Question: '''
import _winreg as registry
key=registry.OpenKey(registry.HKEY_CURRENT_USER,"Software\Microsoft\Windows\CurrentVersion\Internet Settings",0,registry.KEY_ALL_ACCESS)
proxy=proxy_server+":"+proxy_port
registry.SetValue(key, 'ProxyEnable', registry.REG_SZ, 'dword:<PHONE>')
registry.SetValue(key, 'ProxyServer', registry.REG_SZ, proxy)
'''
I am using the above code to set proxy.But it does not add a new key in internet setting.Instead creates a new folder and put in a key named default with the values provided.

Can anybody help me on this.Really stuck
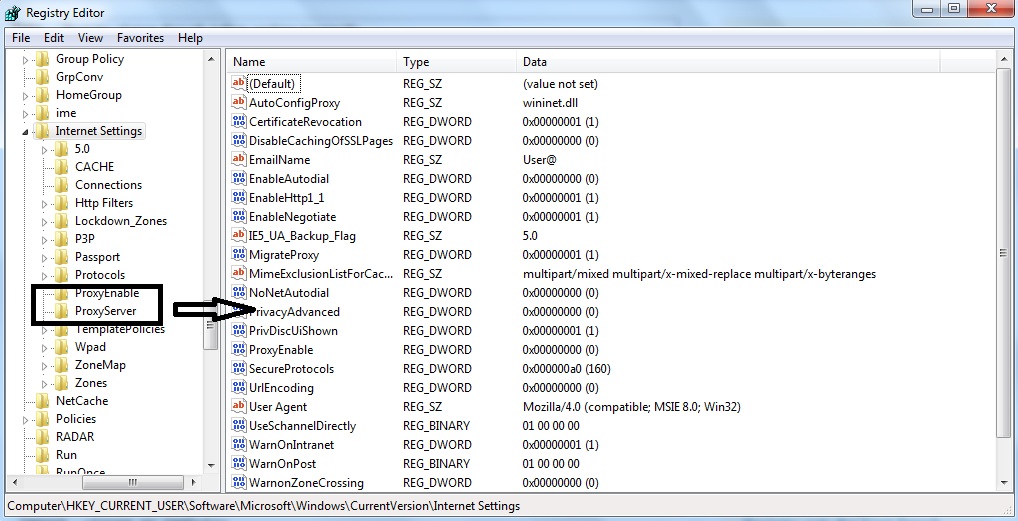
Answer: Although I don't understand why your code doesn't work, I able to reproduce the problem as well as come up with a workaround--which is to just do the equivalent thing via the '_winreg.SetValueEx()' function.
Code with that trivial change is shown below. I also added a 'r' prefix to the 'key' string constant since it contains literal backslash characters (but that wasn't causing the issue). (Note I also changed the names and values of a few literals so as not to conflict with anything that might be in the registry of my own system.)
'''
import _winreg as registry
proxy_server = 'some_proxy_server' # dummy value
proxy_port = 'some_proxy_port' # dummy value
key = registry.OpenKey(registry.HKEY_CURRENT_USER,
r"Software\Microsoft\Windows\CurrentVersion\Internet Settings",
0, registry.KEY_ALL_ACCESS)
proxy = proxy_server + ":" + proxy_port
# SetValue doesn't work for some reason...
#registry.SetValue(key, '_ProxyEnable', registry.REG_SZ, 'dword:<PHONE>')
#registry.SetValue(key, '_ProxyServer', registry.REG_SZ, proxy)
# but SetValueEx does work
registry.SetValueEx(key, "_ProxyEnable", 0, registry.REG_SZ, "dword:<PHONE>")
registry.SetValueEx(key, "_ProxyServer", 0, registry.REG_SZ, proxy)
'''
I also must comment that setting 'ProxyEnable' to a string value of '"dword:<PHONE>"' instead of a 'REG_DWORD' value of '1' seems a bit odd...but it's what your code was attempting to do.